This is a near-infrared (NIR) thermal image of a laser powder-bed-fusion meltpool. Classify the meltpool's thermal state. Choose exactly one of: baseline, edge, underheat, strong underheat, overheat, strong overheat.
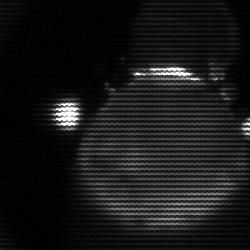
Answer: edge